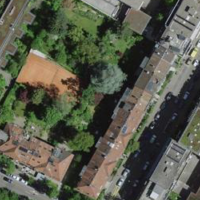
EUNIS habitat code: 54
Species observed at this site:
Vinca major